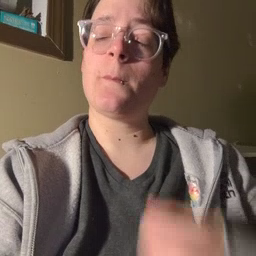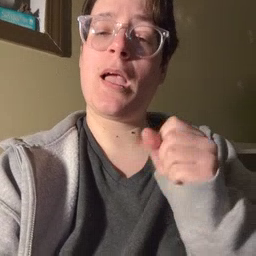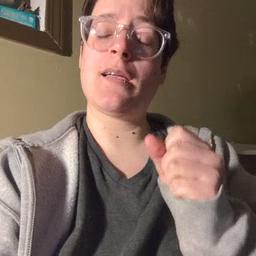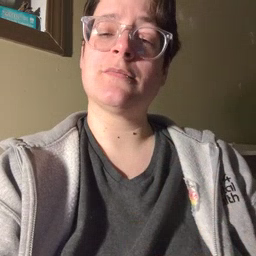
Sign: make